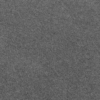
Label: dusty